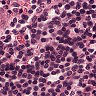
Metastatic tissue present: no